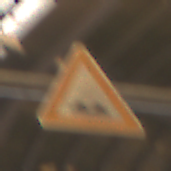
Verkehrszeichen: UnebeneFahrbahn
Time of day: NotSpecified
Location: Indoor (Urban)
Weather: NotSpecified
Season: NotSpecified
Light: Artificial